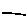
Label: line